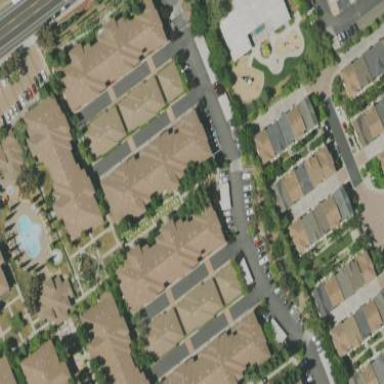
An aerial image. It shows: Apartment building with hipped roof.